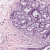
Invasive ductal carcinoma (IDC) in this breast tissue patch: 0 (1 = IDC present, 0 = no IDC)